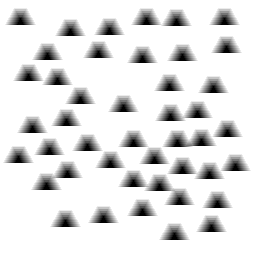
Squares: 0
Triangles: 44
Stars: 0
Total shapes: 44